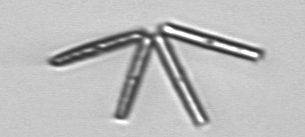
Label: Thalassionema